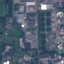
Label: Industrial